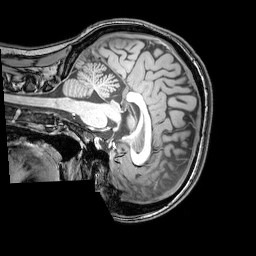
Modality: T1w
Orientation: sagittal
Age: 24
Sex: female
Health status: healthy
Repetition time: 0.081 s
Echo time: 0.037 s